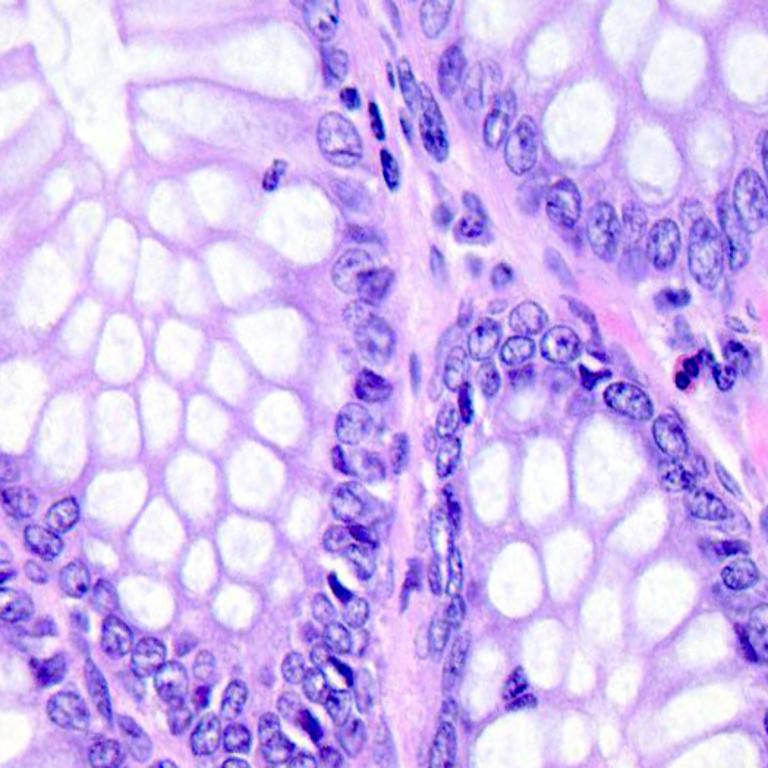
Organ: colon
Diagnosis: benign